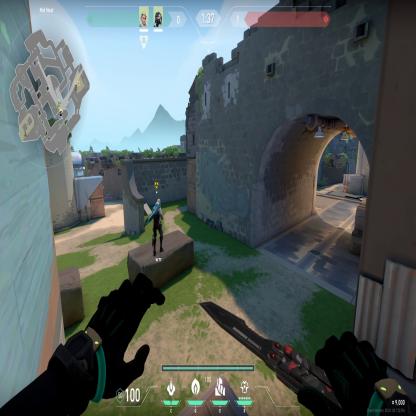
Label: teammate